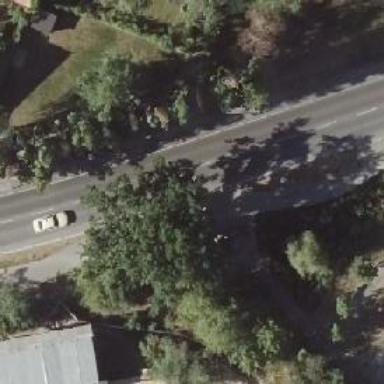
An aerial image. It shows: Unmarked road crossing.